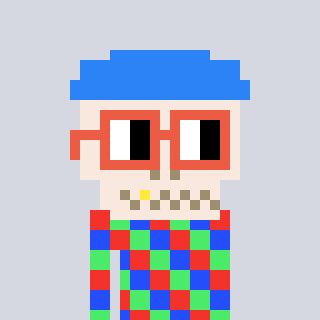
a pixel art character with square orange glasses, a skeleton-hat-shaped head and a magenta-colored body on a cool background